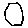
Label: hexagon